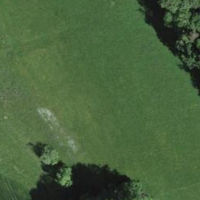
EUNIS habitat code: 52
Species observed at this site:
Pseudochorthippus parallelus
Chorthippus biguttulus